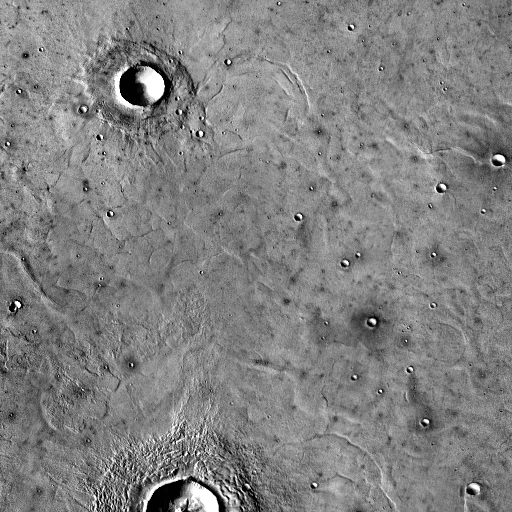
Crater classes present: Background, Other, Layered, Buried